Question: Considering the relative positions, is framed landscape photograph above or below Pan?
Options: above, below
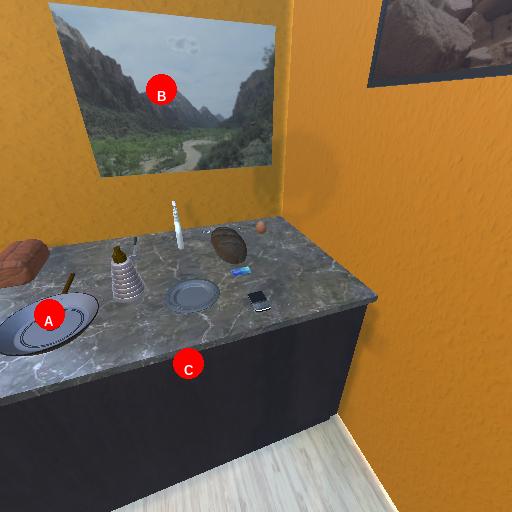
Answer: above